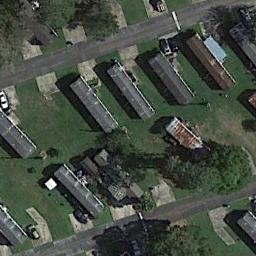
Label: residential